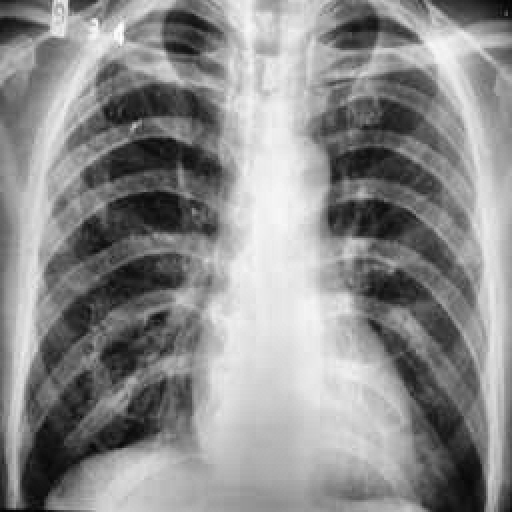
Finding: TUBERCULOSIS